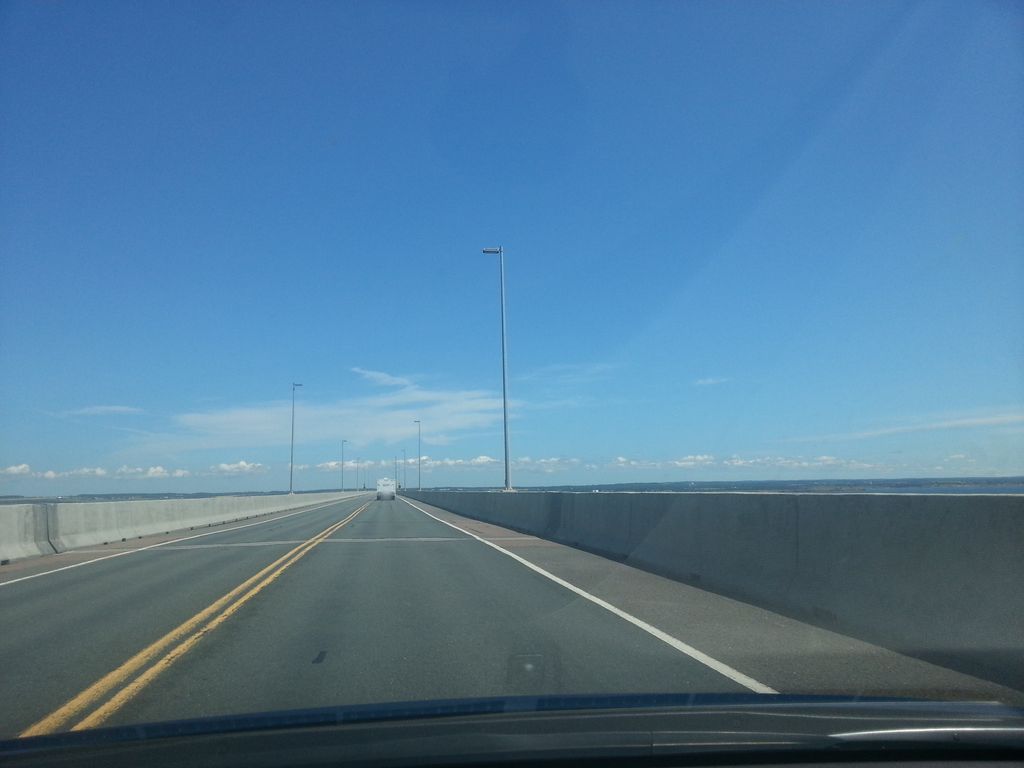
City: charlottetown